You are looking at a signal-to-image encoding: consecutive vibration samples arranged as the rows of a grayscale square. Based on the visible evidence, which condition applies: normal, inner_race, outer_race, ball?
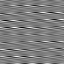
Answer: outer_race